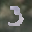
Label: 3